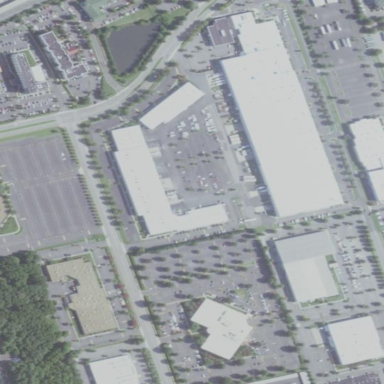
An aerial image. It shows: Commercial area.